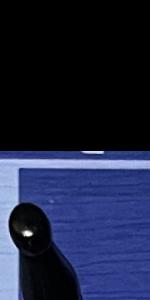
Label: Empty